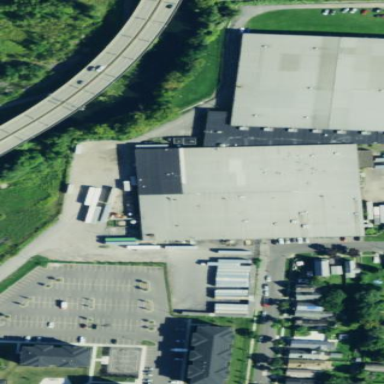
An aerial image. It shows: Industrial building.